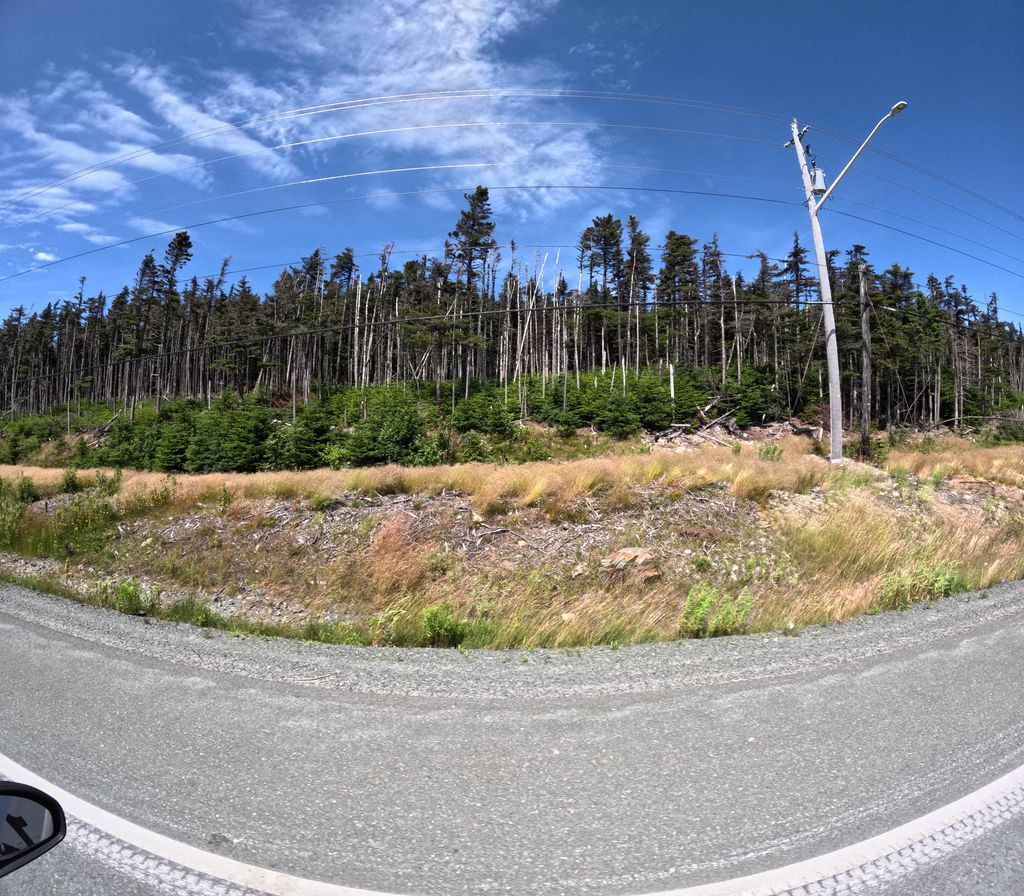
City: st_johns